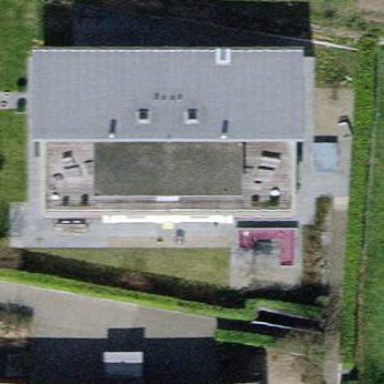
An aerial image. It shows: White terrace building with flat roof.